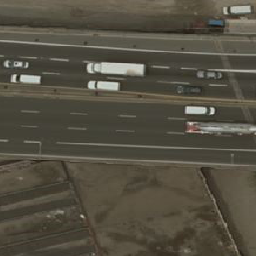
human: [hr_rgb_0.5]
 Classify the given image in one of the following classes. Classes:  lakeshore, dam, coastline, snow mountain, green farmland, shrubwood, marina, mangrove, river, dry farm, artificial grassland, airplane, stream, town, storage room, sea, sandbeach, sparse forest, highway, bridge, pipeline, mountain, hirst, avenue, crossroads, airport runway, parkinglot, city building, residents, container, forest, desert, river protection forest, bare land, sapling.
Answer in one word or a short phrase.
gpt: highway